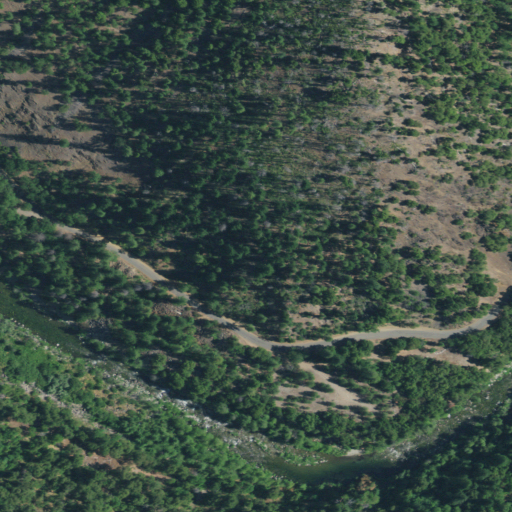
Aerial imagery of cliff(s) in California named Dougherty Bluff containing shrub, evergreen forest, open development, grassland, deciduous forest, and low intensity development